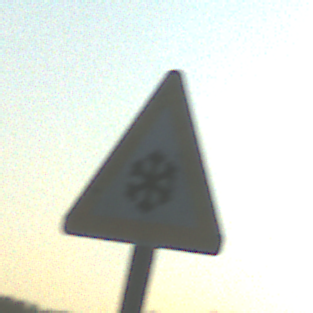
Verkehrszeichen: SchneeOderEisglaette
Umgebung: Outdoor, RoadRail
Tageszeit: SunriseSunset
Wetter: Clear
Licht: Natural
Jahreszeit: NotSpecified
Kontrast: HighContrast